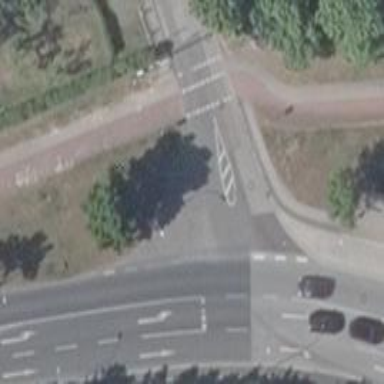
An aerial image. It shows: Road with "give way" sign.